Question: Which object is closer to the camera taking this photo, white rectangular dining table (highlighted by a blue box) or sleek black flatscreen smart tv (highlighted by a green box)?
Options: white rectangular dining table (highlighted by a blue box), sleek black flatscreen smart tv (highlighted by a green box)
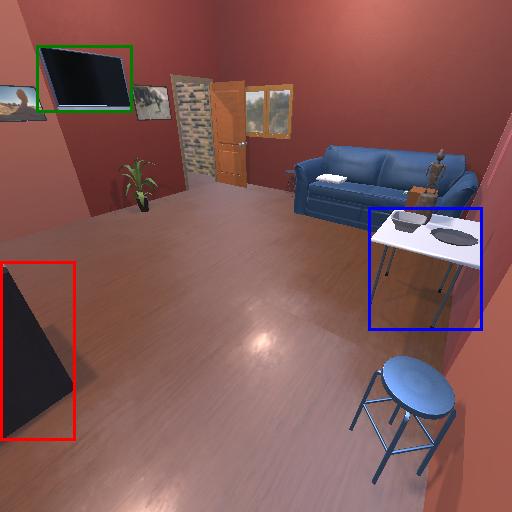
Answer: white rectangular dining table (highlighted by a blue box)